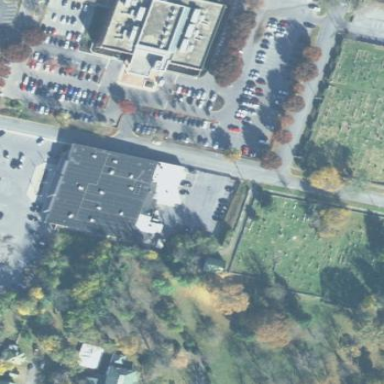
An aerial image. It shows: Police building.